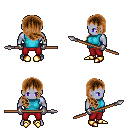
a pixel art fantasy rpg character, male body template, dark elf, purple skin, teal sleeveless shirt, red pants, brown right-swept hairstyle, metal gloves, gold boots, spear, four views (front, back, left, right), 2x2 character sprite sheet, small pixel art, hard edges, no anti-aliasing